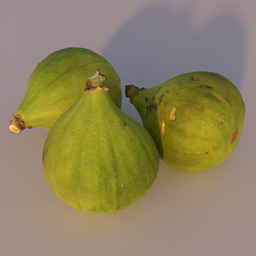
Label: nature